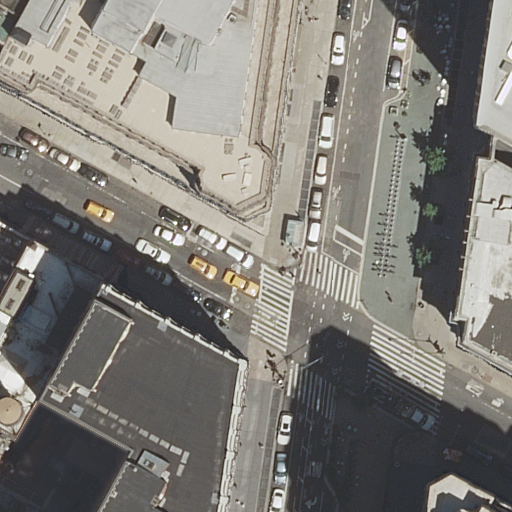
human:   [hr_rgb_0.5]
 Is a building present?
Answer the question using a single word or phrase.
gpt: yes

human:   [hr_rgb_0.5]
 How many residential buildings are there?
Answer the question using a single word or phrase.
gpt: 6

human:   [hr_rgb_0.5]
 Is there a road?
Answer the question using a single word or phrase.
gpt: yes

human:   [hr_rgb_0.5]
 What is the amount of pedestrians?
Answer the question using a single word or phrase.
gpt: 1

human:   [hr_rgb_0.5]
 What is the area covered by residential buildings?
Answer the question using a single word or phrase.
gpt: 6087m2

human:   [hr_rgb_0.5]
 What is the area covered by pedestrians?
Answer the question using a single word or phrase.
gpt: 1441m2

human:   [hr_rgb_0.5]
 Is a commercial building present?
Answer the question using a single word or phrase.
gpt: yes

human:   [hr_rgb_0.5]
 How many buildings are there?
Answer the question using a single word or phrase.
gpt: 8

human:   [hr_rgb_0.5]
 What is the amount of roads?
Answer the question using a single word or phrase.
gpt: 3

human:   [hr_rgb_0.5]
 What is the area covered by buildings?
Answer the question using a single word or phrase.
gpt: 7744m2

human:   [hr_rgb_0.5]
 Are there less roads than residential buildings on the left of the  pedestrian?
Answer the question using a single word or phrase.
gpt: yes

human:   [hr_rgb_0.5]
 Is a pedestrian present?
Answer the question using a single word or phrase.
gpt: yes

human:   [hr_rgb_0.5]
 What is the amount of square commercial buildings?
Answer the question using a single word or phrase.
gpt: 0

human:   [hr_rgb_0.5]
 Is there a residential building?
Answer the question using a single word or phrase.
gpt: yes

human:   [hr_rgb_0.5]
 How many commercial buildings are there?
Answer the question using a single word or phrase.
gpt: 1

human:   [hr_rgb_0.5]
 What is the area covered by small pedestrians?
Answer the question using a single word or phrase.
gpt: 0m2

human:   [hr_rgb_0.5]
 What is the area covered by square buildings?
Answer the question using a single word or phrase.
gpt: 0m2

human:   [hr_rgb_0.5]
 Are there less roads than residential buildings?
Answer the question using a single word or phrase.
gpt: yes

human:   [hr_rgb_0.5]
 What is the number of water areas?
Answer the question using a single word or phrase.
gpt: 0

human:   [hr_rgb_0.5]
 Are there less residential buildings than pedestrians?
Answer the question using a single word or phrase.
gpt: no

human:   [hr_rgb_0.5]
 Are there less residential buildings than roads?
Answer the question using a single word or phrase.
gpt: no

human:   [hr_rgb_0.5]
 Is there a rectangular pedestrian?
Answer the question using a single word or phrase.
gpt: no

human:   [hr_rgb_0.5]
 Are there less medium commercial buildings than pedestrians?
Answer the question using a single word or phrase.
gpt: yes

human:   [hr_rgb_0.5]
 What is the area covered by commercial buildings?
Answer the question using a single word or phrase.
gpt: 1656m2

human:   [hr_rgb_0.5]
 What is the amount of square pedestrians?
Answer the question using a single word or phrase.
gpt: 0

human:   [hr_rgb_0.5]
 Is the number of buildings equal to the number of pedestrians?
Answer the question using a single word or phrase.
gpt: no

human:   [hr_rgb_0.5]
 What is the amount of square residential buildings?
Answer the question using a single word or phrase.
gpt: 0

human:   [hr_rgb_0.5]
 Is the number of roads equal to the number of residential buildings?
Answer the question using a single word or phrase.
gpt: no

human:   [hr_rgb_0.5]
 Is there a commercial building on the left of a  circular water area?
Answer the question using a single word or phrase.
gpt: no

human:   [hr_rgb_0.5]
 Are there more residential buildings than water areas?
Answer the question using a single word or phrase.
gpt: yes

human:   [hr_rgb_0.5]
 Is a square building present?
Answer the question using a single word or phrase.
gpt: no

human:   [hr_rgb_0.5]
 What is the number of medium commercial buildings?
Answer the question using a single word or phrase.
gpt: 0

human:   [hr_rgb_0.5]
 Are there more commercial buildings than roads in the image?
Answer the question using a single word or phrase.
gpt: no

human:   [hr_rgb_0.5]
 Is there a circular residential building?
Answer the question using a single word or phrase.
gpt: no

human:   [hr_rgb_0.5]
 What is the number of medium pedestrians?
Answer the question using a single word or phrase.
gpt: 0

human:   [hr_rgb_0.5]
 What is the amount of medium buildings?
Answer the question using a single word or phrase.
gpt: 2

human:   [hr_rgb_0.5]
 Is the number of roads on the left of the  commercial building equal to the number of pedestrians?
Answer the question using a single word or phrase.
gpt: no

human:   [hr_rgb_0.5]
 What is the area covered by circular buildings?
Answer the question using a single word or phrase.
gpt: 0m2

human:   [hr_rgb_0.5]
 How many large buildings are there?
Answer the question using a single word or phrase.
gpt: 4

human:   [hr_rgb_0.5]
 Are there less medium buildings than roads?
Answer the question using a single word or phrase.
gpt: yes

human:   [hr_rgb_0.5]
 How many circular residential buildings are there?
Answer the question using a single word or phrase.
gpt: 0

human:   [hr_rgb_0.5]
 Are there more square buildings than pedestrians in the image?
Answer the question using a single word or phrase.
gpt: no

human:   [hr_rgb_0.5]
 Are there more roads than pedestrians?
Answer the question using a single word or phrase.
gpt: yes

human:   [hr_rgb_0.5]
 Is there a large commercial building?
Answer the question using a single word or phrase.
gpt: yes

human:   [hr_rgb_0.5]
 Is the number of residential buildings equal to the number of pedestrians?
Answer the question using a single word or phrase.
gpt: no

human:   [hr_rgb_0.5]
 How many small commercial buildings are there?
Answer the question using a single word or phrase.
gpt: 0

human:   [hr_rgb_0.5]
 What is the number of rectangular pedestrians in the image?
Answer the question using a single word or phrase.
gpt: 0

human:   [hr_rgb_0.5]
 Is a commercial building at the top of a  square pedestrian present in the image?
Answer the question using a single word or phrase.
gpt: no

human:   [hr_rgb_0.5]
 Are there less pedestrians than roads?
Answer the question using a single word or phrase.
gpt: yes

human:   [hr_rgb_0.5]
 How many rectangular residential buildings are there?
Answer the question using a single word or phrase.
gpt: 3

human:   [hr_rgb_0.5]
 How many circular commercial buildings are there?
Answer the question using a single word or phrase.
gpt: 0

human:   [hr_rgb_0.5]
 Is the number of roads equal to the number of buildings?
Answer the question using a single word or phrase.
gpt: no

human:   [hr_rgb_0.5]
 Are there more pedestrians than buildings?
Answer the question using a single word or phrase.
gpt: no

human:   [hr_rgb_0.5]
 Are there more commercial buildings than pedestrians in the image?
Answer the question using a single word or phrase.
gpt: no

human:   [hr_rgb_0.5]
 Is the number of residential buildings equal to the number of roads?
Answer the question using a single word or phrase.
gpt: no

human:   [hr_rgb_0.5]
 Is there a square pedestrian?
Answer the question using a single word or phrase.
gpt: no

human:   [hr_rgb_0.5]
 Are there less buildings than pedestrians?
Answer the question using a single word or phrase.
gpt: no

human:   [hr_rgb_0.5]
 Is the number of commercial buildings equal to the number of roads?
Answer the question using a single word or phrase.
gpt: no

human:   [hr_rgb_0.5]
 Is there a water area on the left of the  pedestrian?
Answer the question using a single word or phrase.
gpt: no

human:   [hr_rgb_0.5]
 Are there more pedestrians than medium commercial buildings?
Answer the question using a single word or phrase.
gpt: yes

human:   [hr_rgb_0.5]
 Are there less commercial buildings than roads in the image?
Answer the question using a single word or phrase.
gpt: yes

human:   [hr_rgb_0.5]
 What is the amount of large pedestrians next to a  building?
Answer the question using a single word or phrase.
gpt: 1

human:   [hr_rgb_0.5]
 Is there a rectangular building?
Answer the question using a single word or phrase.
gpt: yes

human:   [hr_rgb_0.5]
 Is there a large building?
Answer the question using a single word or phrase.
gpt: yes